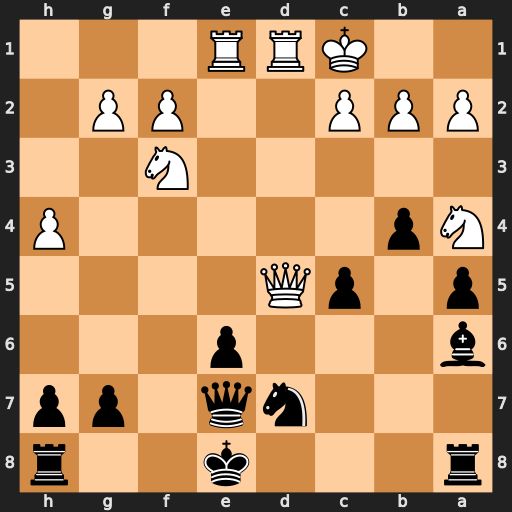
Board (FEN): r3k2r/3nq1pp/b3p3/p1pQ4/Np5P/5N2/PPP2PP1/2KRR3
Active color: b
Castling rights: kq
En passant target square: -
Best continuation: exd5 Rxe7+ Kxe7